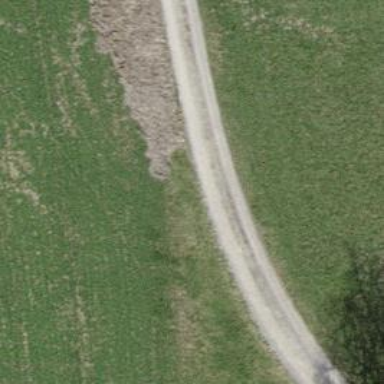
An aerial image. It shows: Gravel track with grade2 quality.